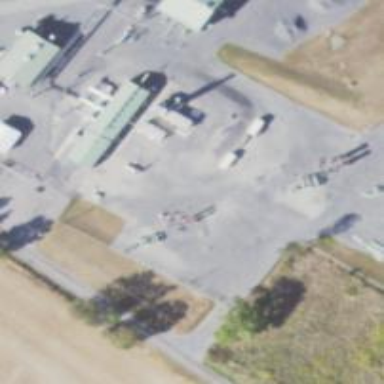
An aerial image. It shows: Industrial area primarily used for gas-related activities.